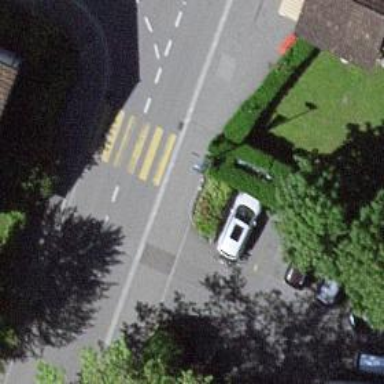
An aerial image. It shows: Uncontrolled crossing on the road.